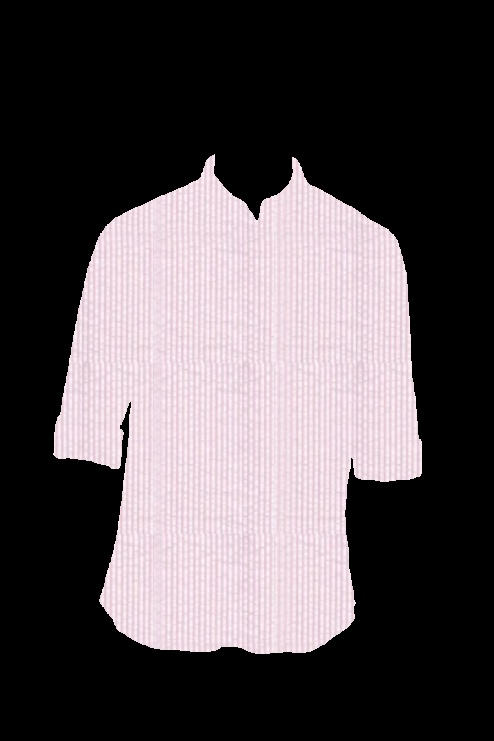
pink stripe shirt